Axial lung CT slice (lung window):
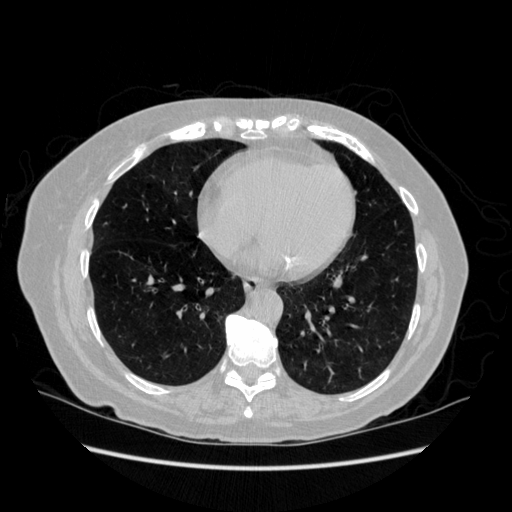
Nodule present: no